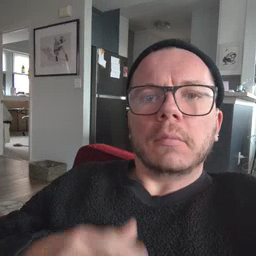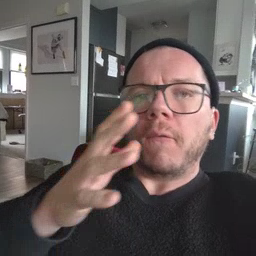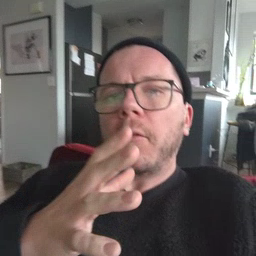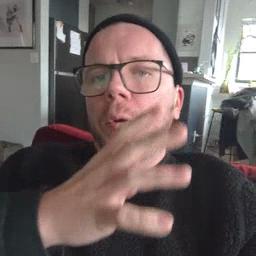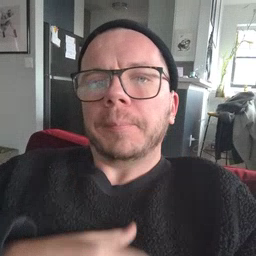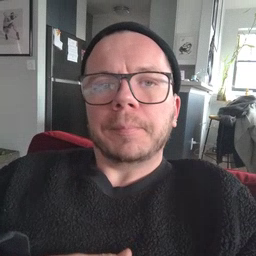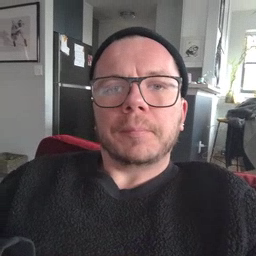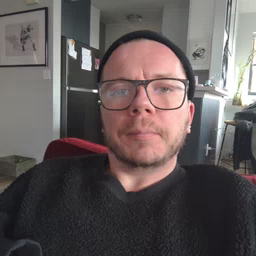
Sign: farm